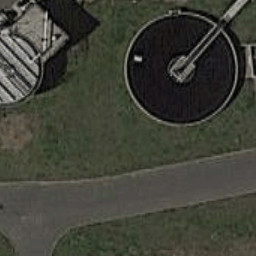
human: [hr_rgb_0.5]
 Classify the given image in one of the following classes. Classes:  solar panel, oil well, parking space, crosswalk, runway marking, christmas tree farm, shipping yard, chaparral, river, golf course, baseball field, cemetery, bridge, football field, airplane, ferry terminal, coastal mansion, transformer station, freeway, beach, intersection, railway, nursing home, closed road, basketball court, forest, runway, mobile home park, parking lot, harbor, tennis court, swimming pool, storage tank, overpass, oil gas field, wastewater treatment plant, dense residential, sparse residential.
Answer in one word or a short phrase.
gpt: wastewater treatment plant